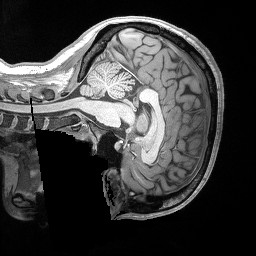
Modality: T1w
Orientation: sagittal
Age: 21
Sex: female
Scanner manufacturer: siemens
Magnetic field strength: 3 T
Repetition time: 2.2 s
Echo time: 0.00169 s